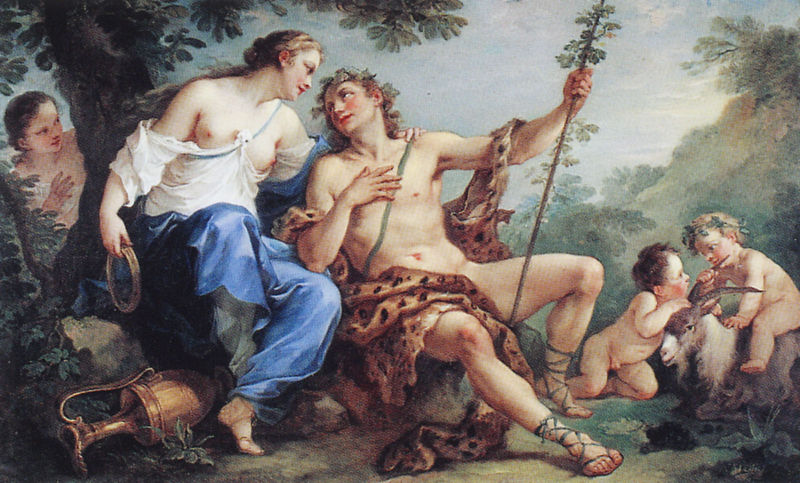
Titel: Bacchus und Ariadne
Künstler: Charles Joseph Natoire
Institution: Versailles, Musée de Versailles
Schlagwörter: baum, gemälde, mann, nackt, brust, busen, rock, paar, kinder, kanne, krug, fell, liebe, stab, junge, kranz, liebespaar, verliebt, griechisch, hörner, putten, ziege, leopardenfell, kann, schellenkranz, eichenstab